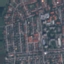
Land use / land cover: Residential